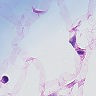
Metastatic tissue present: no